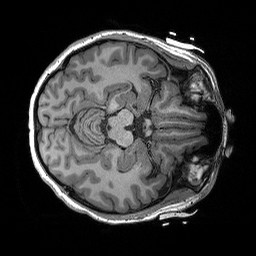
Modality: T1w
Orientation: axial
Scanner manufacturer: siemens
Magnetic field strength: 3 T
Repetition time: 2.3 s
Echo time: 0.00298 s